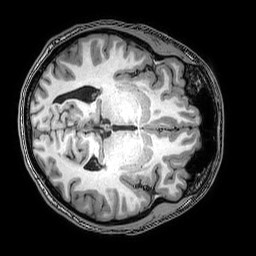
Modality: T1w
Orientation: axial
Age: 23
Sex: male
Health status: healthy